Field crop: maize
Growth stage: 1
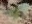
Species: datura